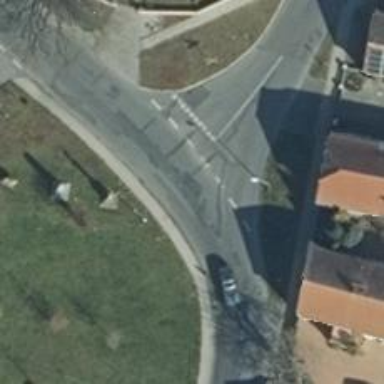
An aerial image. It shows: Secondary road with asphalt surface.